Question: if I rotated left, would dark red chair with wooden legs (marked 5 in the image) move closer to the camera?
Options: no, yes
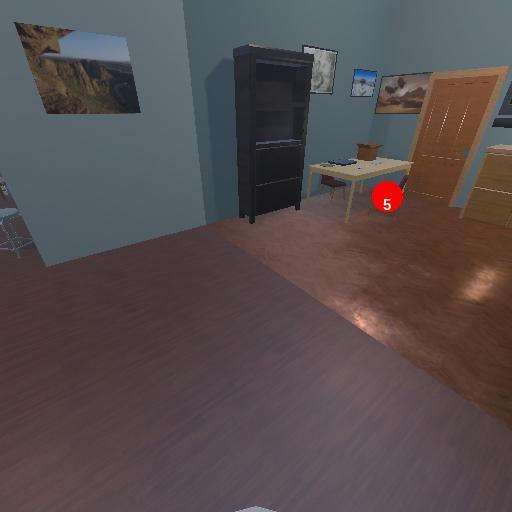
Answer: no